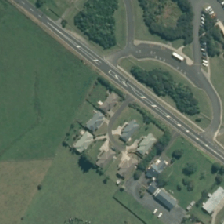
Land cover: urban_build_up